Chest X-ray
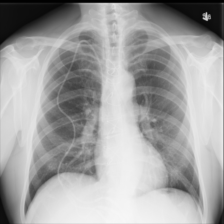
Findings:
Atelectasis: negative
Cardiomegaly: negative
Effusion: negative
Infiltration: negative
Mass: negative
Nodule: negative
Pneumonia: negative
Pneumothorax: negative
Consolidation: negative
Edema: negative
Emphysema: negative
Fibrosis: negative
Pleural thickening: negative
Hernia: negative